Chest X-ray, PA view. Patient: 34 years old, sex F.
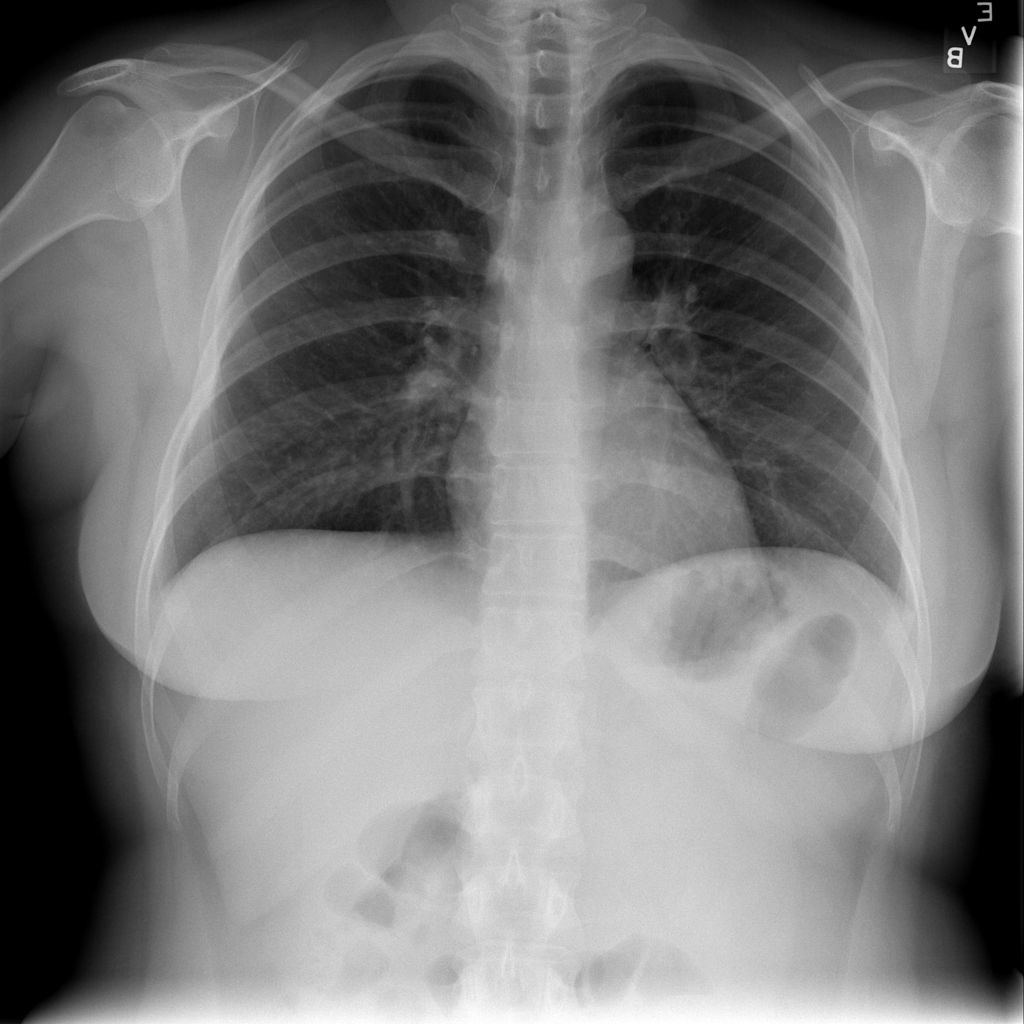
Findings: Infiltration